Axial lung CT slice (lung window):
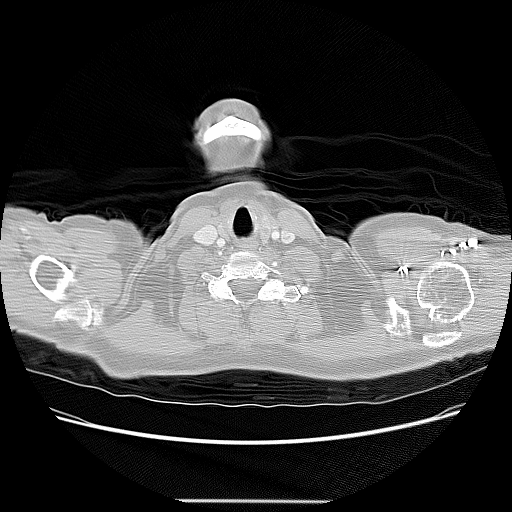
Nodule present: no